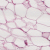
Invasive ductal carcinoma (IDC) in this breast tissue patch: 0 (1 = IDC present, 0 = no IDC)